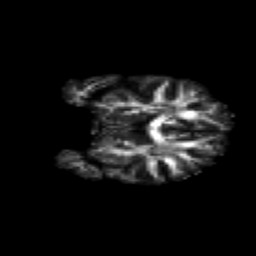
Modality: FA
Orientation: coronal
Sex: female
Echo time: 0.114 s